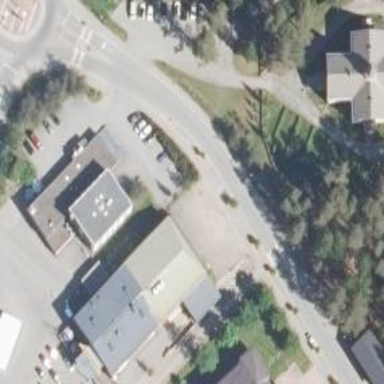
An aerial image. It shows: Commercial building that is convenience shop.